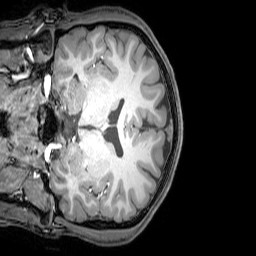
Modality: T1w
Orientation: coronal
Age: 21
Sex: male
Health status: healthy
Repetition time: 0.081 s
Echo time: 0.037 s